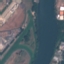
Land use / land cover class: River